Aerial crown-view tile of a tropical tree (Barro Colorado Island, Panama), acquired 20241216:
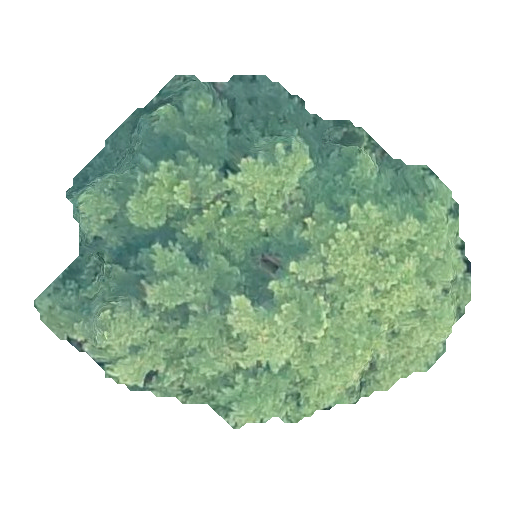
Species: Terminalia amazonia
GBIF accepted scientific name: Terminalia amazonica
Crown area: 155.057 m²